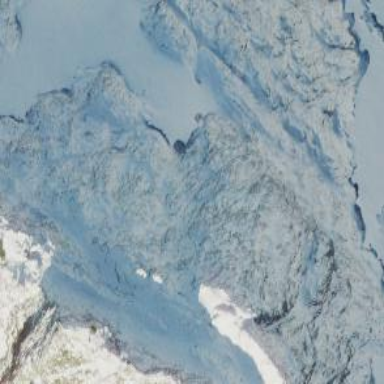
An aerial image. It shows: Stunning view of glacier.